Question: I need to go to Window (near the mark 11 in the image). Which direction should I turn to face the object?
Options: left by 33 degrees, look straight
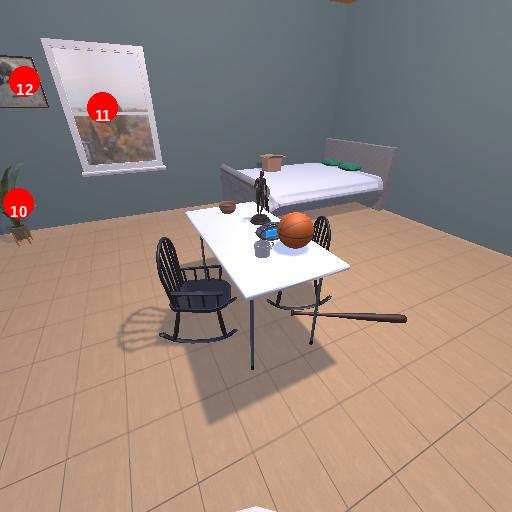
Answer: left by 33 degrees